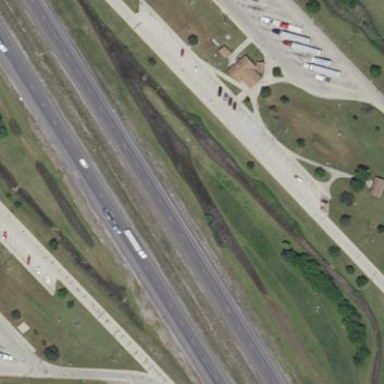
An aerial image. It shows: Rest area on the road.